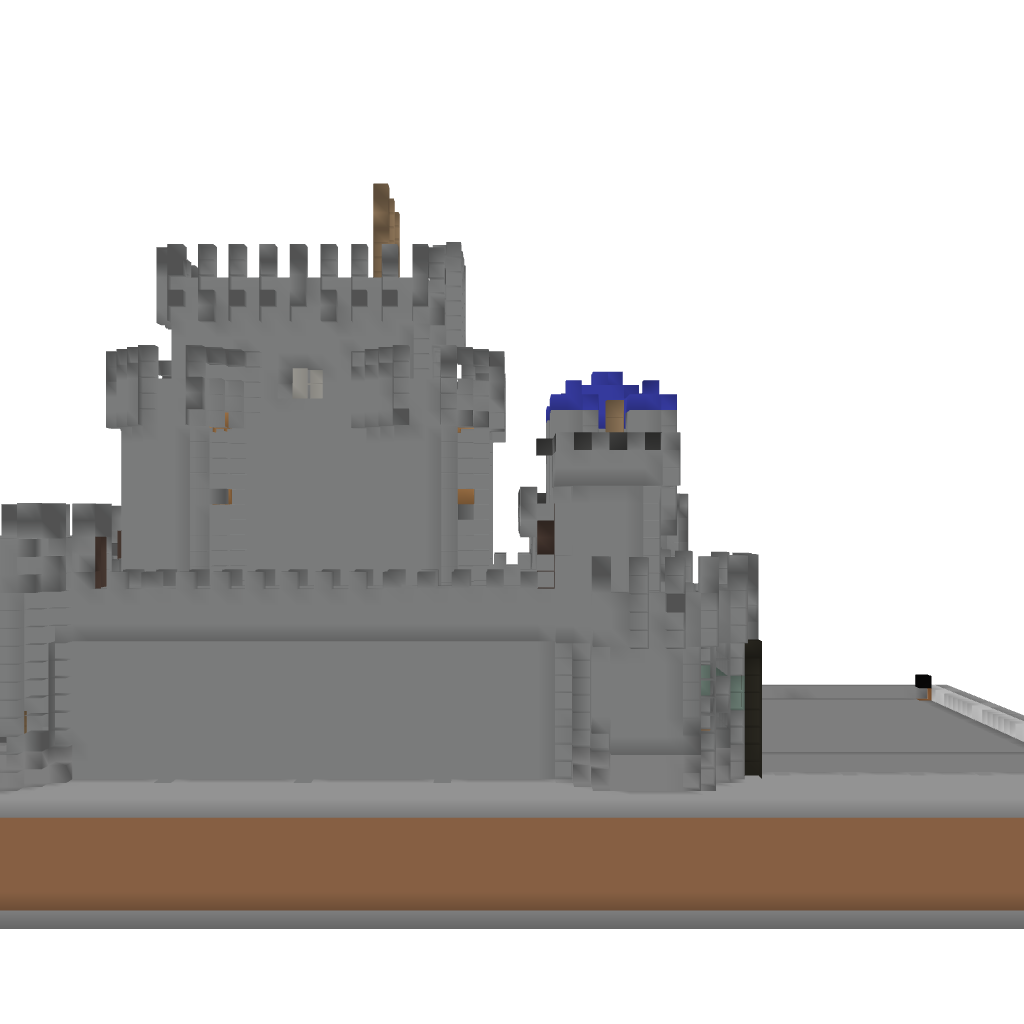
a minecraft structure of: Butron castle schematic